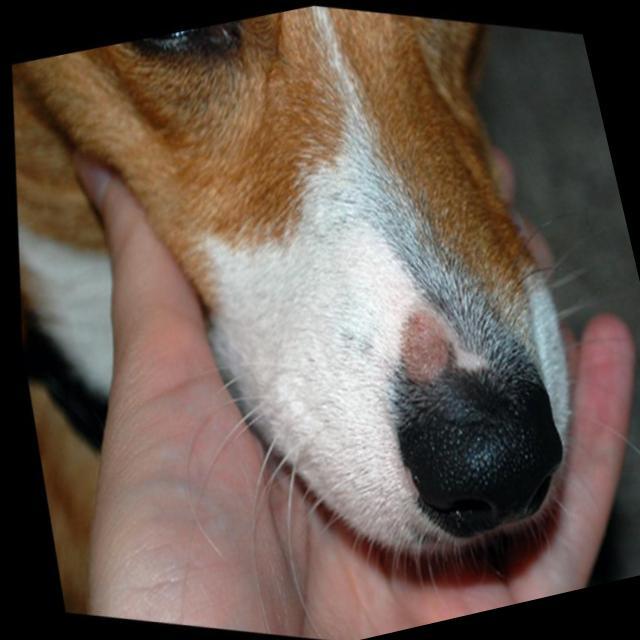
Canine ringworm (Dermatophytosis) — fungal infection caused by Microsporum or Trichophyton. Presents with circular alopecia, scaling, crusting, and broken hairs.